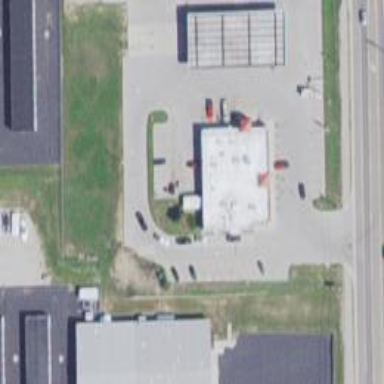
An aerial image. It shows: Convenience shop.